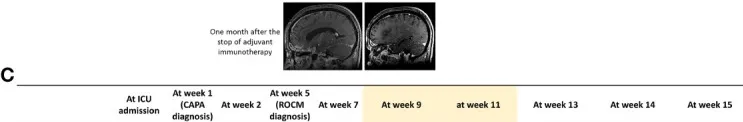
Clinical, radiological and microbiological evolution under treatment. (D) Evolution of PD-1, HLA-DR and Ki67 expression on circulating LT CD4+ and LT CD8+ under treatment. Expression of PD-1,HLA-DR and Ki67 were measured before treatment with nivolumab and 2 and 3 weeks after immunotherapy initiation. After nivolumab injection, PD-1 expression is less, detected as T cells are covered by the anti-PD1 antibody. Cells covered with nivolumab were identified using an anti-IgG4 detection approach. Ki67 has been identified a maker of cellular proliferation and T-cell reinvigoration upon checkpoint blockade As shown in the right graft, the increase in Ki67 expression was most prominent in the IgG4+ versus PD-1+ CD8 and CD4 T celle, ie, in T cell covered with nivolumab.
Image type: radiology (mri)